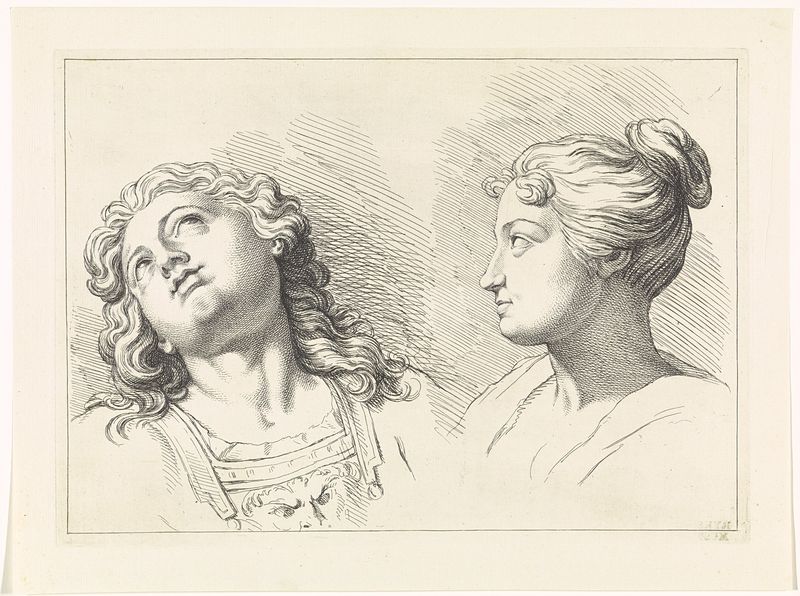
Titel: Studies van hoofden van een veldheer en een vrouw
Künstler: Bernard Picart
Standort: Amsterdam
Institution: Rijksmuseum
Schlagwörter: people, white, women, black, bun, dress, friends, hair, nose, portrait, woman, profile, greek, man, sky, ear, head, eyes, drawing, black and white, bust, look, mouth, line, sketch, curls, smile, sculpture, happy, smiling, neck, art, pencil, lip, shading, simple, glance, angle, noses, wavy, curly hair, curly, clay, jaw, hatch, crosshatch, wavy hair, mouths, eraser, lin, upwards, hair bun, artisit, wemon, bac and white, 여자, 눈동자, 곱슬머리, 여자 둘, 시선처리, 위쪽, 목선, 턱선, 턱살, 볼살, 볼따구, 꼬집고싶다, 반곱슬